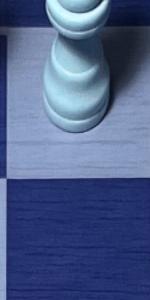
Label: Empty